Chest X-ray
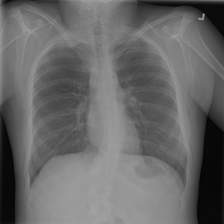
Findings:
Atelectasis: negative
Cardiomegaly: negative
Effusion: negative
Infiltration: positive
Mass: negative
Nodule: negative
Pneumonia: negative
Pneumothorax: negative
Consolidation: negative
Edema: negative
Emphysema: negative
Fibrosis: negative
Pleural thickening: negative
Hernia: negative